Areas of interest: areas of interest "Home Furnishing and Building Materials Market"
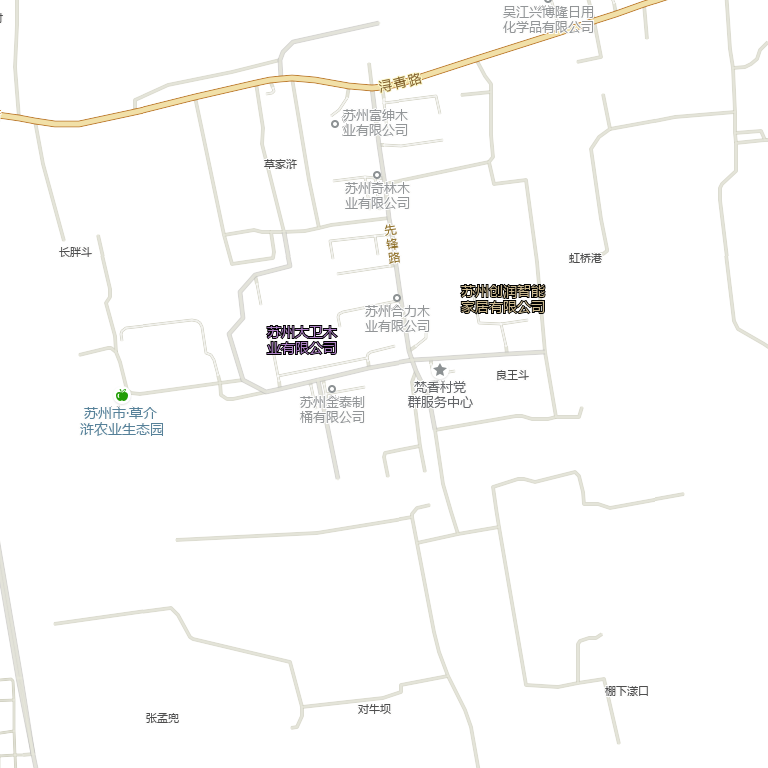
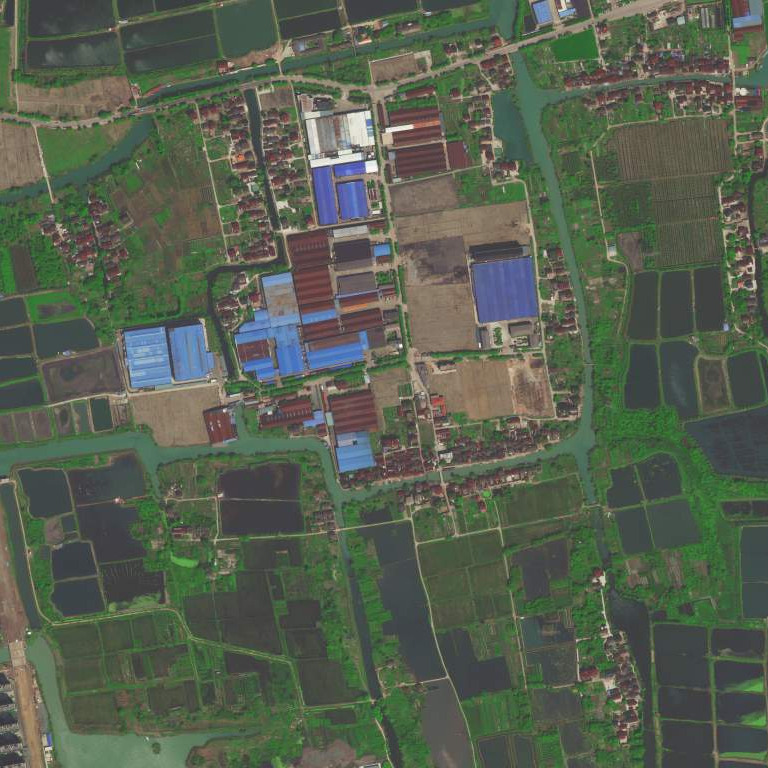